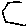
Label: hexagon